Question: I am creating Windows Forms application using C# .NET in Visual Studio 2010.
I populate data to a ListView from a Excel file. Now I wanted to select a particular cell or list of adjacent cells vertically. I have attached a sample image here:

I wanted do something like this inside a ListView.
I need suggestion from you to understand the methodology (like what are events I should use, what properties of the ListView I should change to do this, etc.)
I appreciate any help you can give.
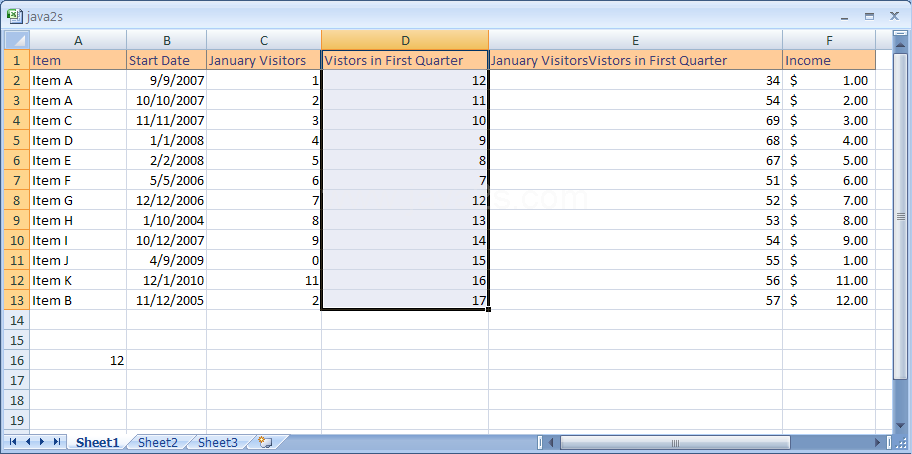
Answer: A ListView control is a poor substitute for a grid control. You can simulate this by tinkering with ListViewItem.UseItemStyleForSubItems = false, the sub-item's BackColor property and ListView.HitTest() but that isn't any fun. Consider DataGridView or one of the many spreadsheet and grid controls available from 3rd party vendors.